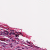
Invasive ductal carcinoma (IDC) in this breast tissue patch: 0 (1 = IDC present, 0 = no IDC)